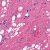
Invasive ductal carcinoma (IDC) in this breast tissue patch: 0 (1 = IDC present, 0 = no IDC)